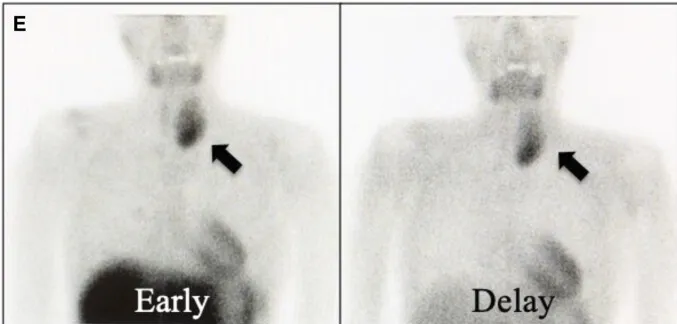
99mTc-MIBI scintigraphy (E) shows abnormal accumulation in the superior mediastinum. There is no accumulation in the bone lesions. 99mTc-MIBI = 99m Tc-methoxy isobutyl isonitrile.
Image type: radiology (scintigraphy)